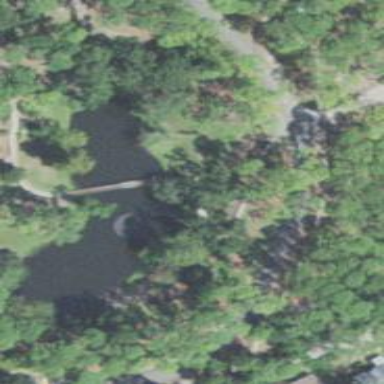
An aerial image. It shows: Path leading to bridge.